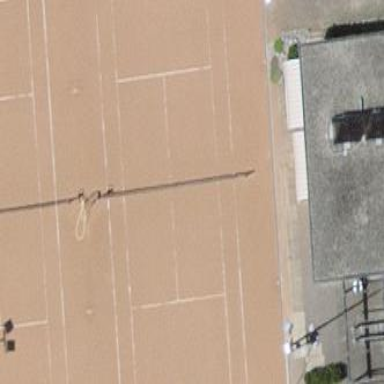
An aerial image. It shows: Tennis court on pitch designated for leisure land.